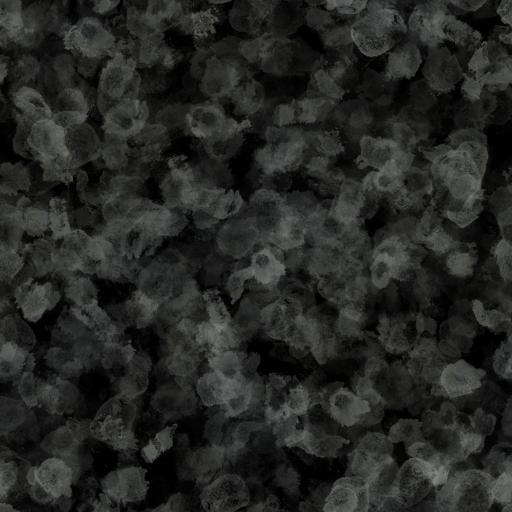
Tags: dirt dirty finger fingerprints imperfection imperfections print smear smudge surface